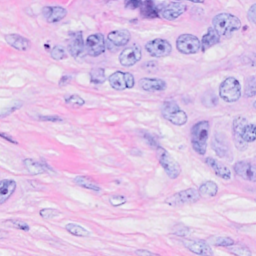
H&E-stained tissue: Breast